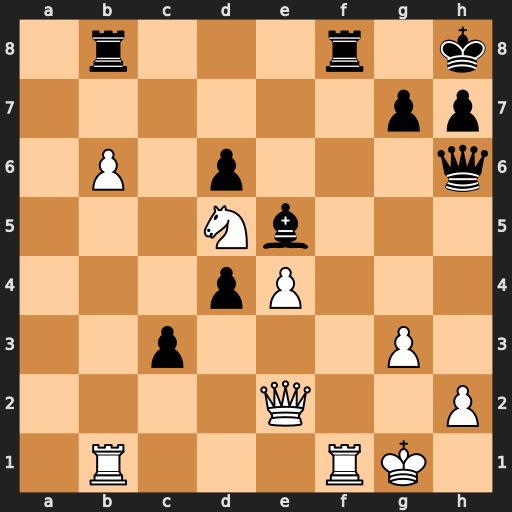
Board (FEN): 1r3r1k/6pp/1P1p3q/3Nb3/3pP3/2p3P1/4Q2P/1R3RK1
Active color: w
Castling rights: -
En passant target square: -
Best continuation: Rxf8+ Rxf8 b7 Rb8 Qg4